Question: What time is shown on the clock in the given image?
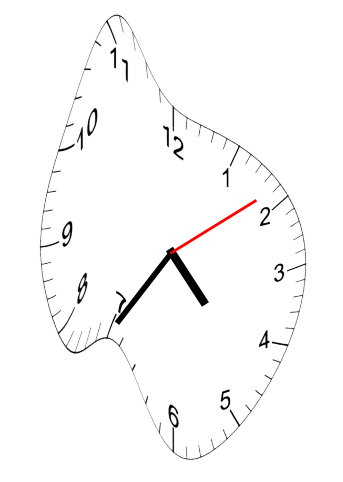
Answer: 04:35:09